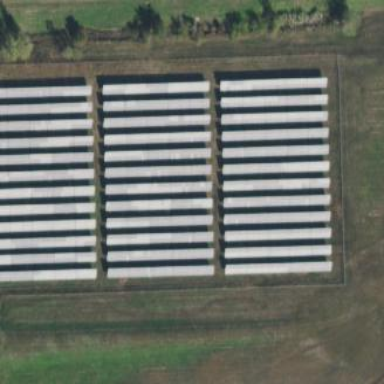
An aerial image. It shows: Solar power generator utilizing photovoltaic panels.